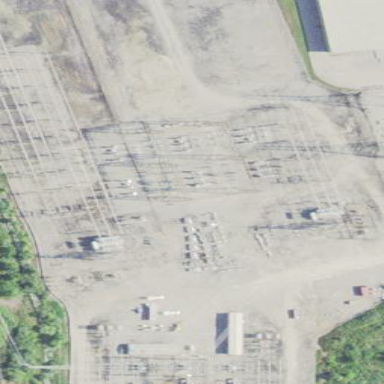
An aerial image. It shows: Outdoor substation at the transmission level.